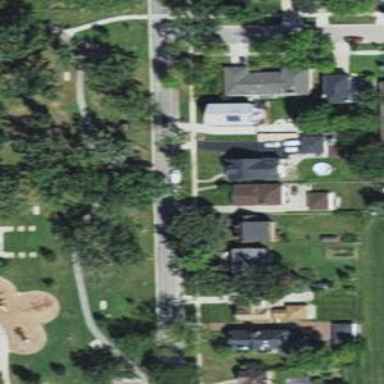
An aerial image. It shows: Disc golf basket.